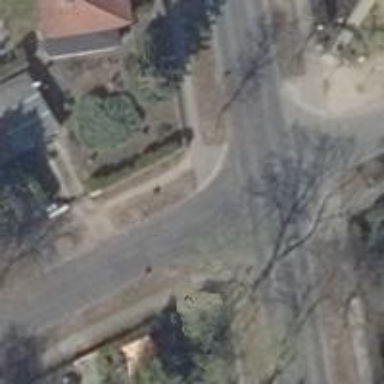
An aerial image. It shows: Unmarked road crossing.